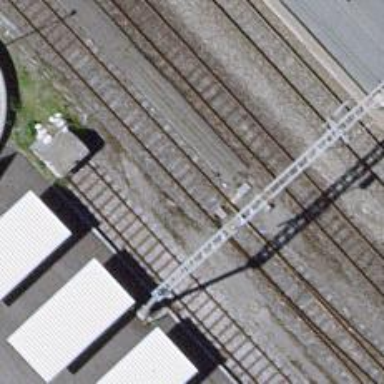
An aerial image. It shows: Railway switch.